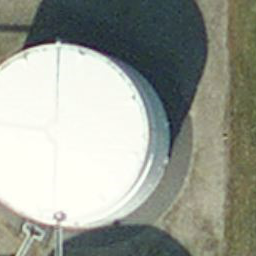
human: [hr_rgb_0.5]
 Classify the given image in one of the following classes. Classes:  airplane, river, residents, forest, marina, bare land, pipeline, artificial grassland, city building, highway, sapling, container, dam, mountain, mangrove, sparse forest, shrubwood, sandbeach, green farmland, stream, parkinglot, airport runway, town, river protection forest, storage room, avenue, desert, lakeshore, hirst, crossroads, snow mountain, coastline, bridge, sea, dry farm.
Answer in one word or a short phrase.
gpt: storage room